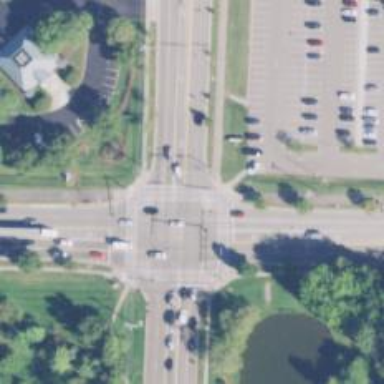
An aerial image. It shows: Crossing on the road.